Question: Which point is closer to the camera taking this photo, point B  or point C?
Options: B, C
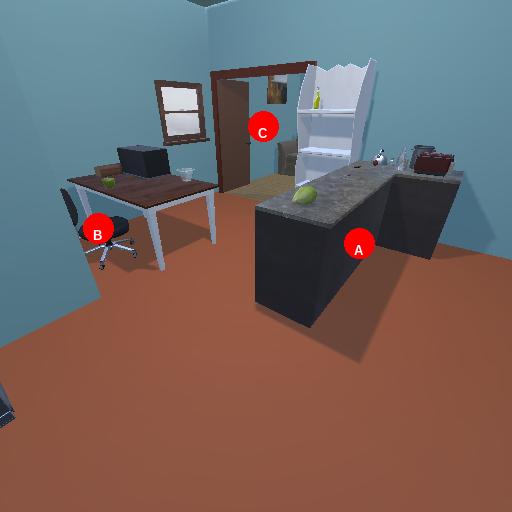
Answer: B